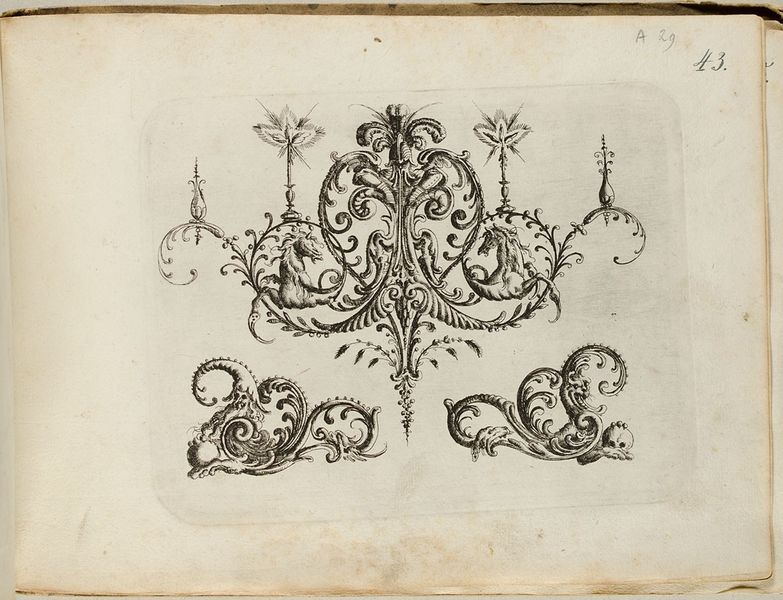
Titel: Groteskes Ornament mit Knorpelwerk, Blatt aus dem 'Neuw Grotteßken Buch'
Künstler: Christoph Jamnitzer
Standort: Hamburg
Institution: Museum für Kunst und Gewerbe Hamburg
Schlagwörter: weiß, licht, schwarz, muster, ornament, blatt, schräg, pferd, pferde, papier, grafik, graphik, ornamente, leuchter, fotografie, photographie, panzer, buch, druck, druckgraphik, druckgrafik, radierung, seite, kugel, helm, gestalten, buchseite, ross, fabelwesen, zwerg, rösser, musterbuch, vorlage, schief, ungeheuer, monster, groteske, vorlagenbuch, fabeltier, fabeltiere, merlin, gerippt, zwitterwesen, monstrum, knorpelwerk, reproduktionen, 43, plattenrand, druckerzeugnisse, pflanzenornamente, rüstung, ornamentstich, vorlageblätter